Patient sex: F
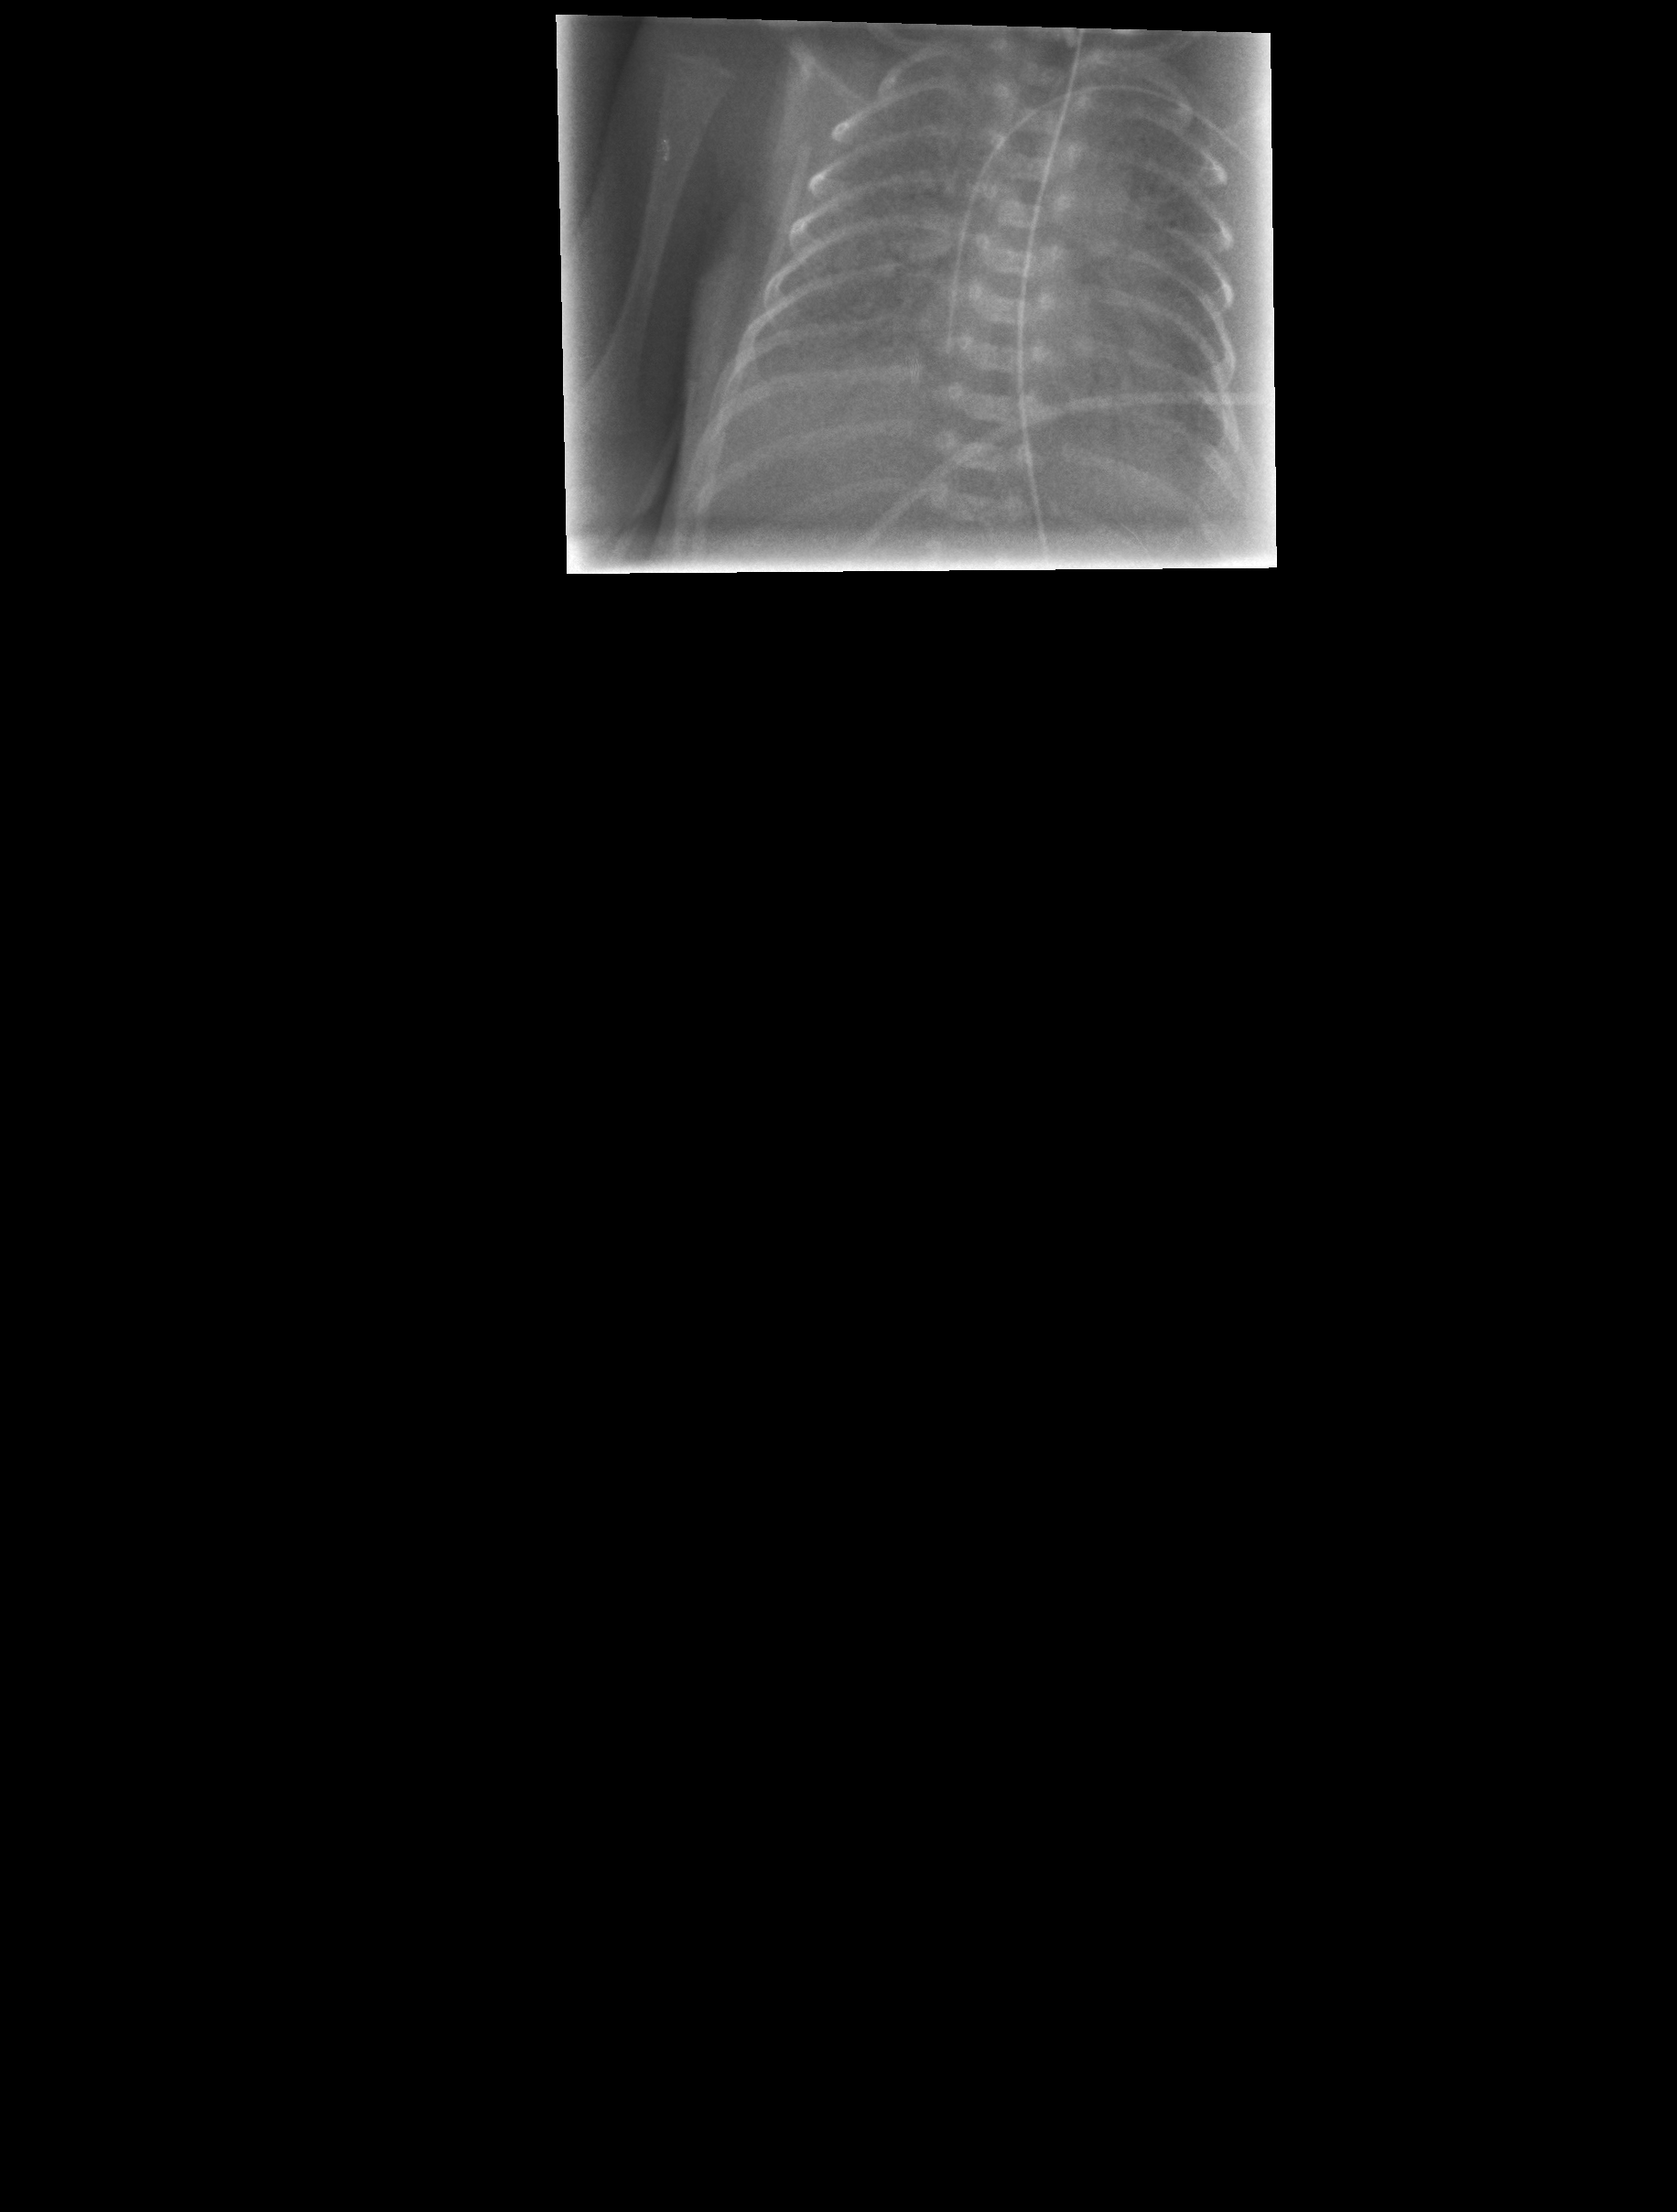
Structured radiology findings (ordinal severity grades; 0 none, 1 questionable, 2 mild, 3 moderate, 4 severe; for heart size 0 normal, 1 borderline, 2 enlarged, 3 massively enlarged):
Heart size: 0
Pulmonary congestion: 0
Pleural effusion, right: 0
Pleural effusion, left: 0
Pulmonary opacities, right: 3
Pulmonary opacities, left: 3
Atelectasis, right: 2
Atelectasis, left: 2